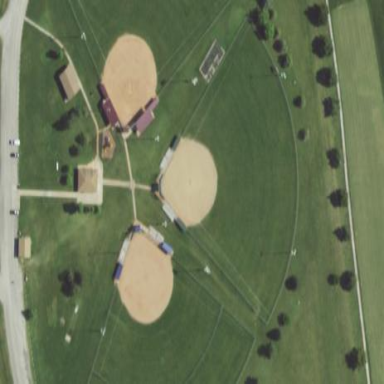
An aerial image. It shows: Sports centre specializing in baseball on leisure land.